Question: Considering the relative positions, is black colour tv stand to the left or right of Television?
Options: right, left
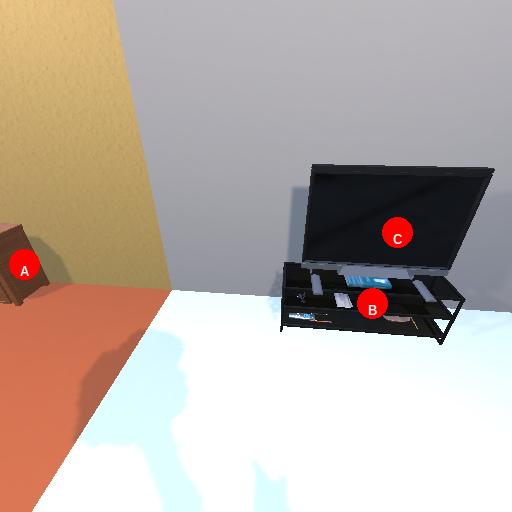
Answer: right